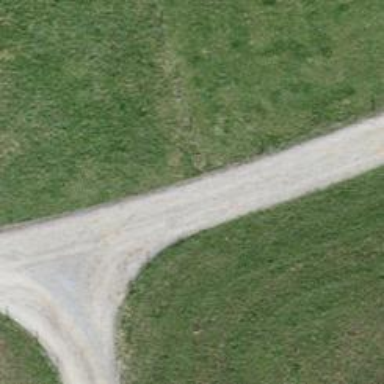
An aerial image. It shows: Gravel track with grade 2 tracktype.